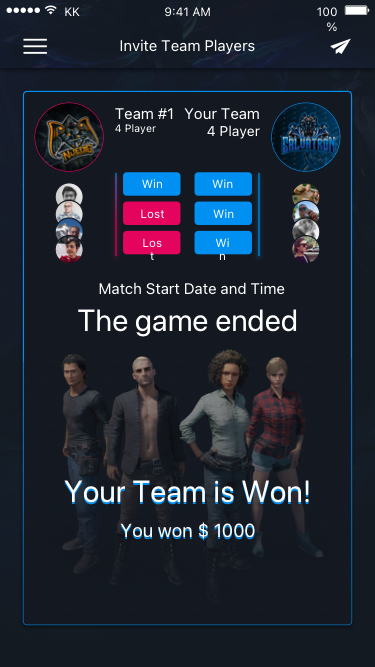
Text in this UI design:
9:41 AM
KK
100%
Invite Team Players
Team #1
4 Player
Your Team
4 Player
Win
Lost
Lost
Win
Win
Win
Match Start Date and Time
The game ended
Your Team is Won!
You won $ 1000
Your Team is Won!
You won $ 1000